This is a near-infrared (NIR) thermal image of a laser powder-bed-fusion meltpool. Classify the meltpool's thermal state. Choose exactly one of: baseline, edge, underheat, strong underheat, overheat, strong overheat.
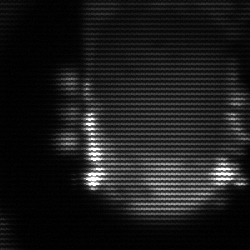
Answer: baseline